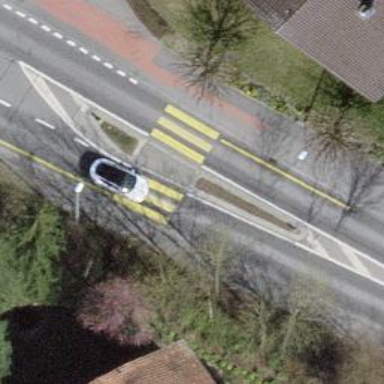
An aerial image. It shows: Uncontrolled zebra crossing with island. The crossing is marked with zebra stripes.